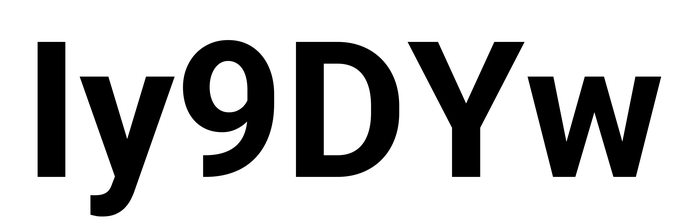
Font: Roboto_Bold